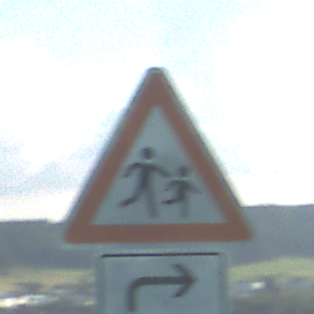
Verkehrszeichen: KinderLinks
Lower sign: RichtungsangabeDurchPfeile5
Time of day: MorningAfternoon
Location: Outdoor (Nature)
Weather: PartlyCloudy
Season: NotSpecified
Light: Natural